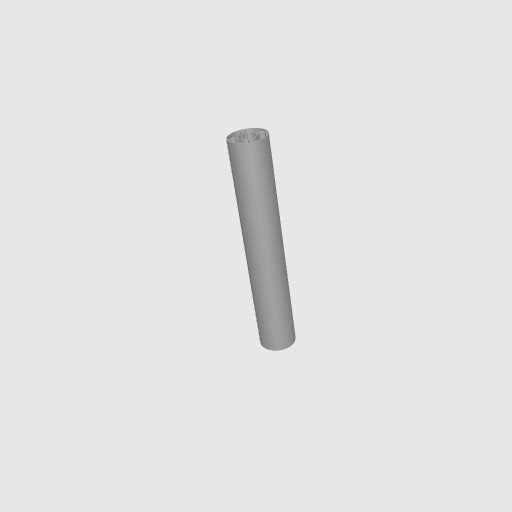
Part: GoTUBE192